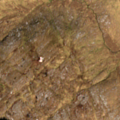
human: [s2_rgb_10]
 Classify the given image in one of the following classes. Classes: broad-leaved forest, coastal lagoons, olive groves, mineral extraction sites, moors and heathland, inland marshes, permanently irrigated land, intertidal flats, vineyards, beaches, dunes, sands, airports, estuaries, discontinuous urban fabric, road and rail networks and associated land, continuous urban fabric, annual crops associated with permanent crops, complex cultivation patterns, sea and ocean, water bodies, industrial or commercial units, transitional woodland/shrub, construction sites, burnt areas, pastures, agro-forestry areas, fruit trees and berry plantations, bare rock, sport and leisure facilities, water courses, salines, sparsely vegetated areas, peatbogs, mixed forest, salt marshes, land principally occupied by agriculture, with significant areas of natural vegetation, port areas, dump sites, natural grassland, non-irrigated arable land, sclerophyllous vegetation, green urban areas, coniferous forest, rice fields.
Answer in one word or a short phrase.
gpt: sparsely vegetated areas, peatbogs